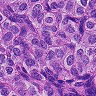
Metastatic tissue present: yes